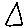
Label: triangle